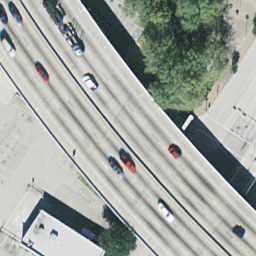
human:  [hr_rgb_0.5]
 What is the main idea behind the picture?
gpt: freeway